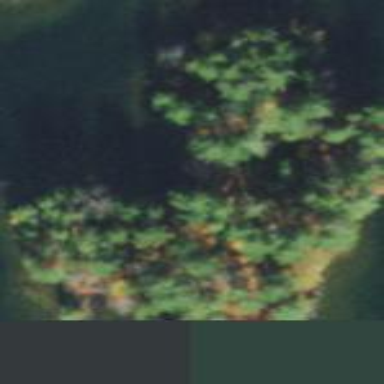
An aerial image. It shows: Campsite on picturesque islet.